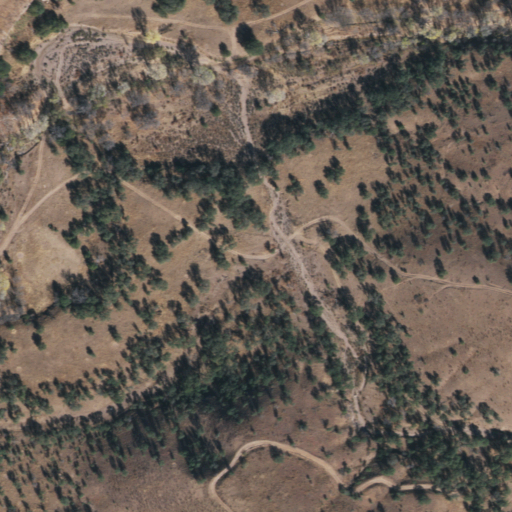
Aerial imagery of valley in Arizona named Jones Canyon containing shrub, evergreen forest, and grassland